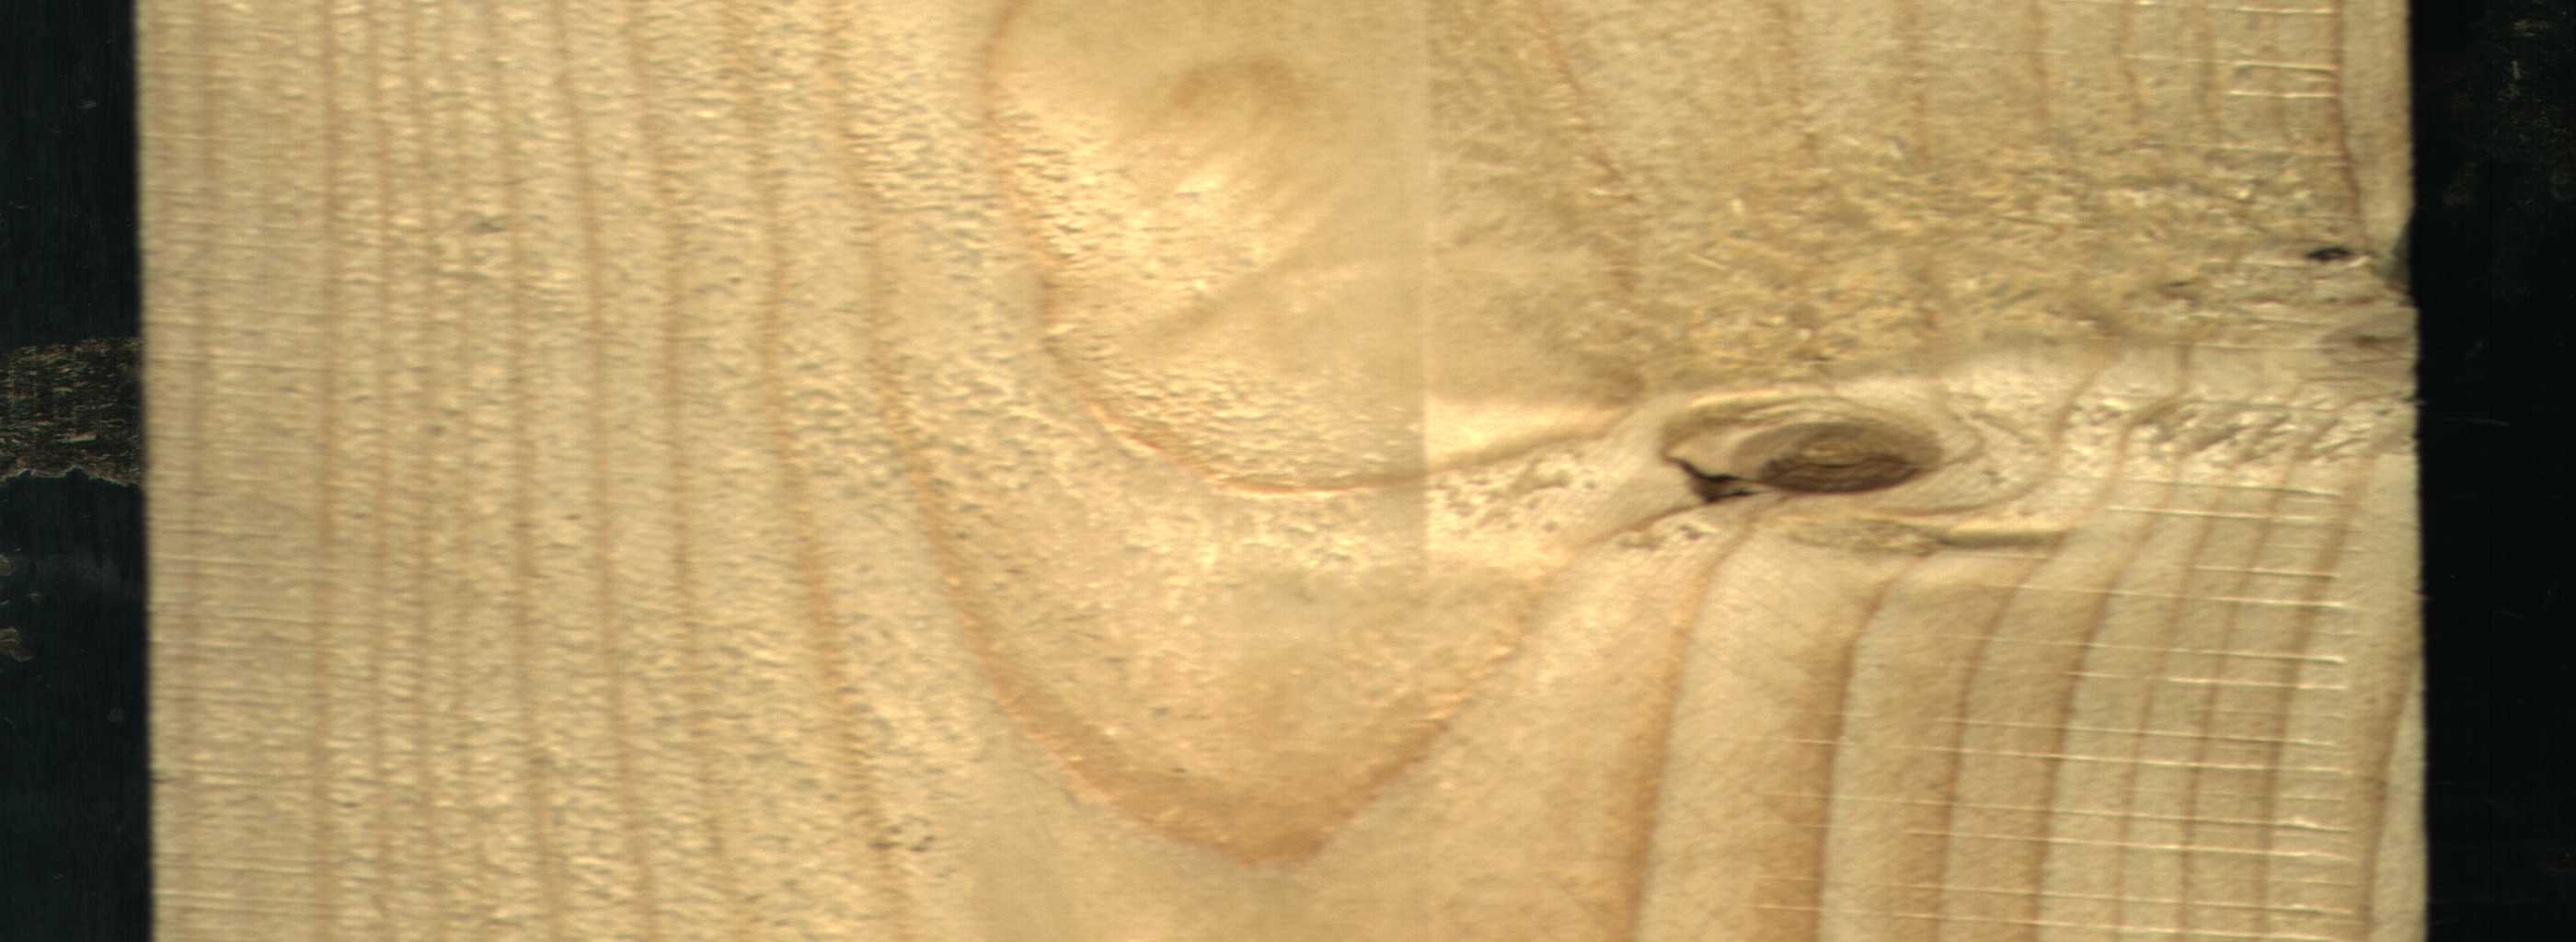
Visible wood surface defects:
Dead_Knot
Live_Knot
Live_Knot